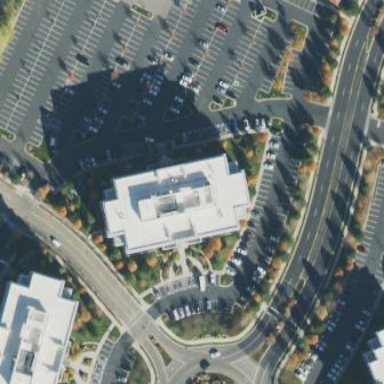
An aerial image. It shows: Commercial building.